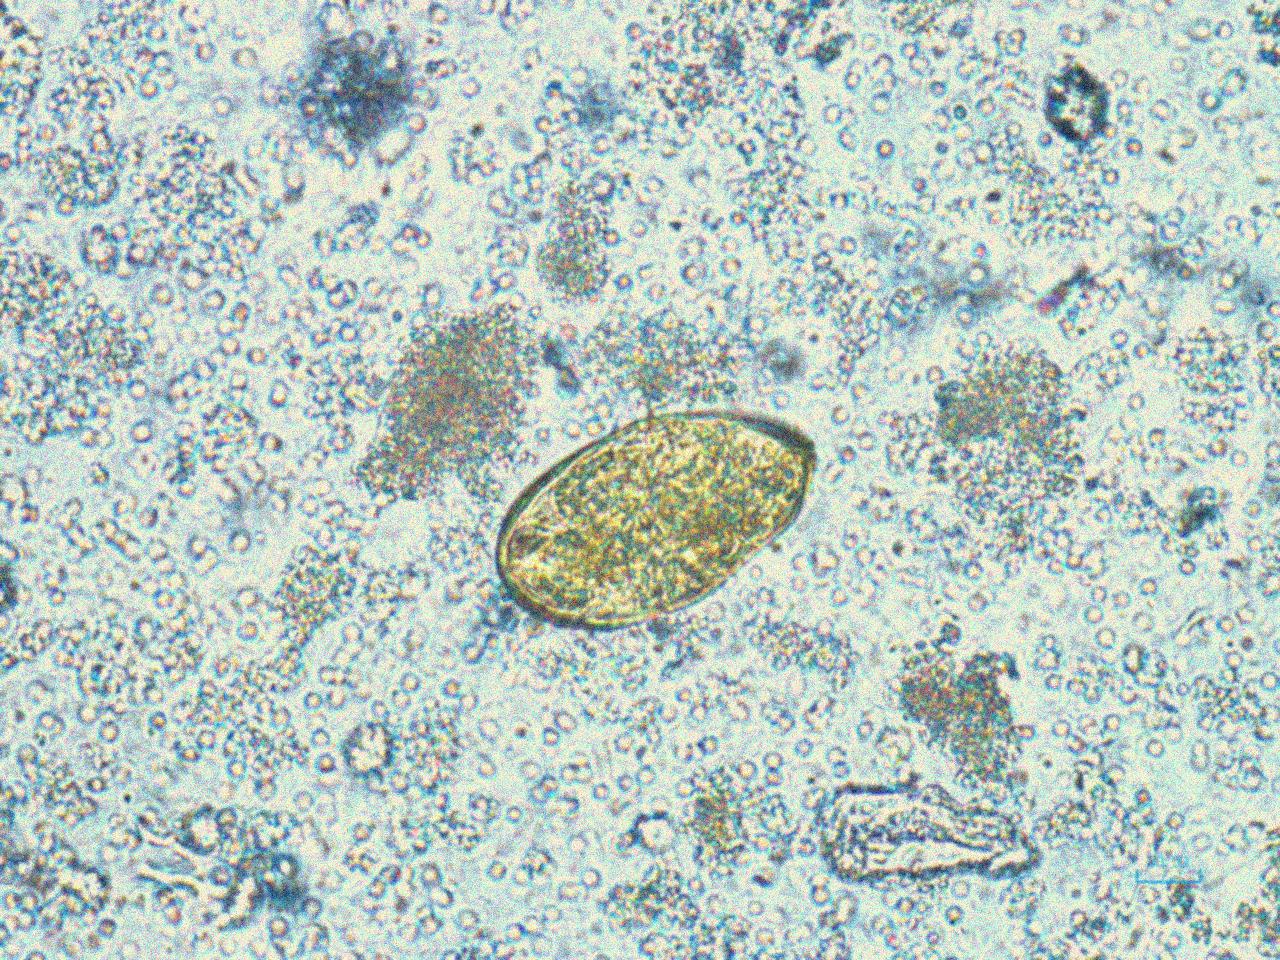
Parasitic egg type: Paragonimus spp